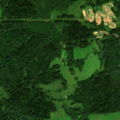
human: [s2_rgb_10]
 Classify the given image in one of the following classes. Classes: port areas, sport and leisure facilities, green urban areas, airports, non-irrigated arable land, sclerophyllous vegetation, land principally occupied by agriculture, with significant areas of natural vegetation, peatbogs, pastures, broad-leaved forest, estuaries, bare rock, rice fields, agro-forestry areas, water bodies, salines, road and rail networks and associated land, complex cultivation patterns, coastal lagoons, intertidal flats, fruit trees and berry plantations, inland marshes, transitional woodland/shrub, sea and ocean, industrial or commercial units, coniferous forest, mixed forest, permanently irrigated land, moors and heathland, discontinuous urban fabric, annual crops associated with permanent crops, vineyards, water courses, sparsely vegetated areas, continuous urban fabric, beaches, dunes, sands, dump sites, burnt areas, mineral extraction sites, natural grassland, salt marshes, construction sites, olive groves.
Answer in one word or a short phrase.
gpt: pastures, complex cultivation patterns, land principally occupied by agriculture, with significant areas of natural vegetation, broad-leaved forest, mixed forest, transitional woodland/shrub